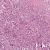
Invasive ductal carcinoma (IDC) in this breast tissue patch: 1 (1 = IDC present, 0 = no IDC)